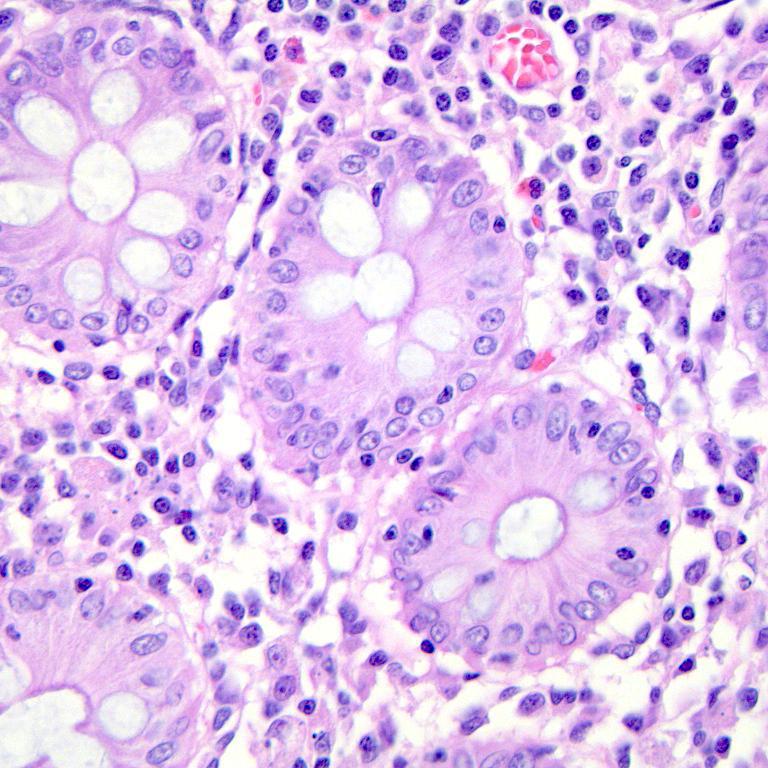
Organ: colon
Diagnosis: benign